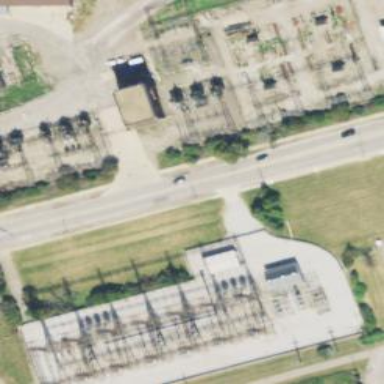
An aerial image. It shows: Power substation.